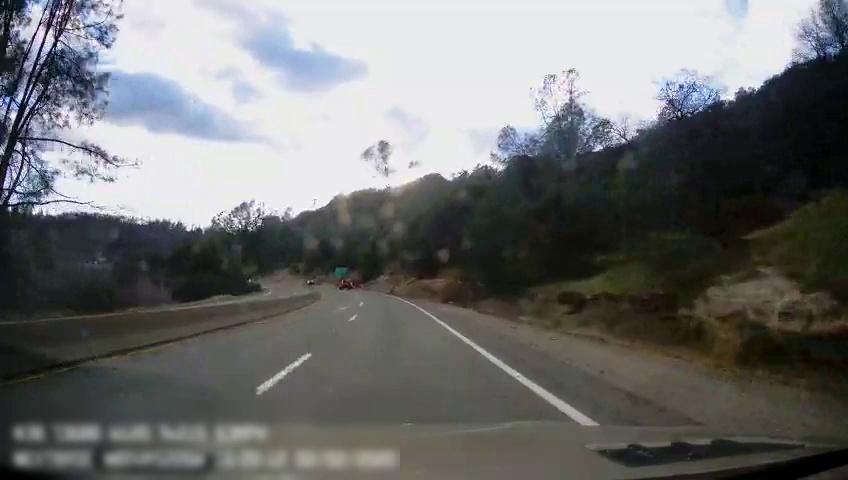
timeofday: Day
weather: Sunny
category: Drivable Space
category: Drivable Space
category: Vehicles | SUV
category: Lanes | Alternate Lane
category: Lanes | Current Lane
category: Lanes | Alternate Lane
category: Traffic | Signs